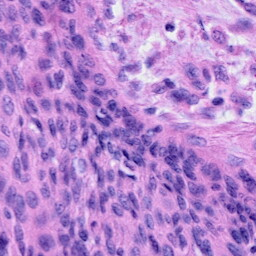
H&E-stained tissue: Cervix